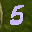
Label: 5